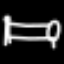
Label: bed